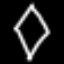
Label: diamond